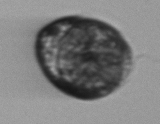
Label: Margalefidinium